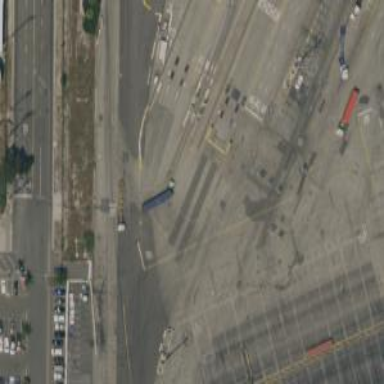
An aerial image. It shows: Railway yard.